Interaction volume radius: 5 \u00c5
Interaction volume height: 10 \u00c5
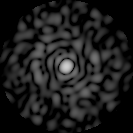
Disorder parameter: 0.8165